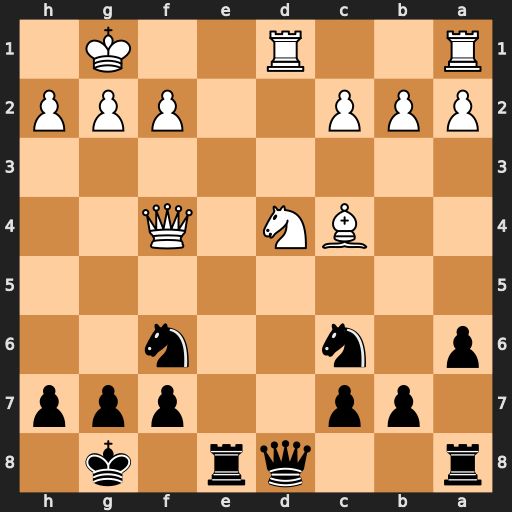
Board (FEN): r2qr1k1/1pp2ppp/p1n2n2/8/2BN1Q2/8/PPP2PPP/R2R2K1
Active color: b
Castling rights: -
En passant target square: -
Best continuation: Re4 Nxc6 Qxd1+ Rxd1 Rxf4